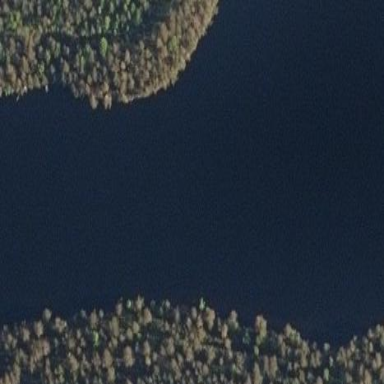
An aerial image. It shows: Serene lake.